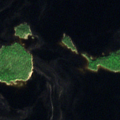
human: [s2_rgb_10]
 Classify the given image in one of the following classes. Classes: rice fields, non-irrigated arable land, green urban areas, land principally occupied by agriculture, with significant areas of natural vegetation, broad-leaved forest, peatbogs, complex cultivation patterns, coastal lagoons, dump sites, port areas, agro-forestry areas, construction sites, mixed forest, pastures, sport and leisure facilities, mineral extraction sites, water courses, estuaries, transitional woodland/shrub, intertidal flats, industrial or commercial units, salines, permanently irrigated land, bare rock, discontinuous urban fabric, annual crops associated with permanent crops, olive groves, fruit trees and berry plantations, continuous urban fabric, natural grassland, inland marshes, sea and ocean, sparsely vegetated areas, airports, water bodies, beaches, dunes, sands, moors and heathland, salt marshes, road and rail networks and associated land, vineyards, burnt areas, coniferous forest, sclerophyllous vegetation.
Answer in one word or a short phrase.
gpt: water bodies